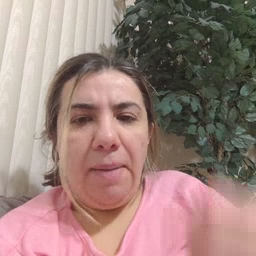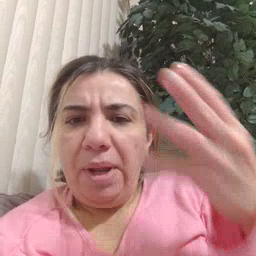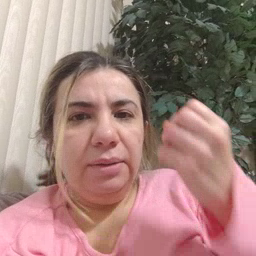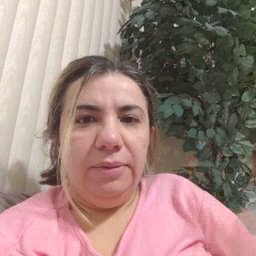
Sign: many